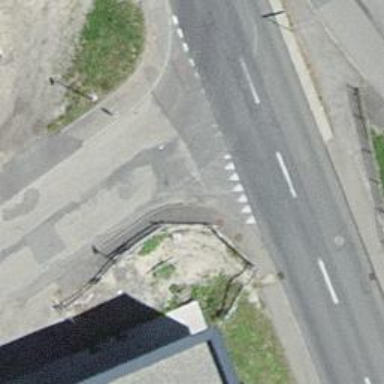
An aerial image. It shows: Residential road with asphalt surface. Both sides have sidewalks.